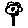
Label: flower